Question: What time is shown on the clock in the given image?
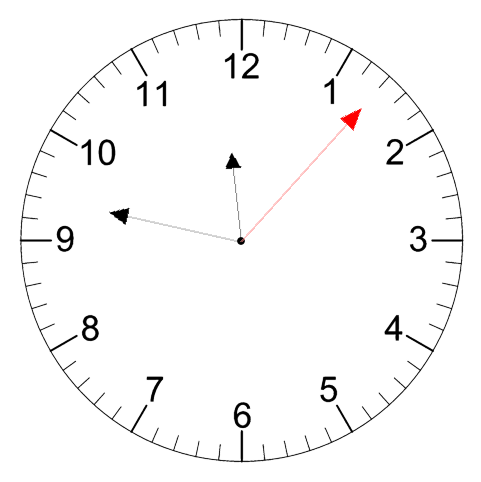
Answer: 11:47:07